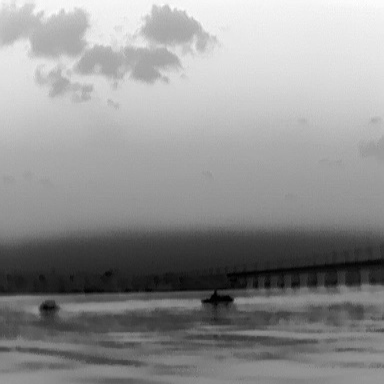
There are two objects shown in the infrared image, including a canoe, and a warship.